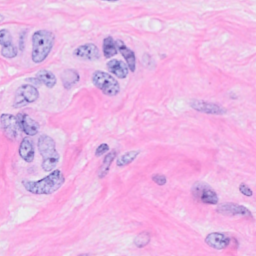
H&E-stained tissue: Breast